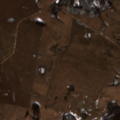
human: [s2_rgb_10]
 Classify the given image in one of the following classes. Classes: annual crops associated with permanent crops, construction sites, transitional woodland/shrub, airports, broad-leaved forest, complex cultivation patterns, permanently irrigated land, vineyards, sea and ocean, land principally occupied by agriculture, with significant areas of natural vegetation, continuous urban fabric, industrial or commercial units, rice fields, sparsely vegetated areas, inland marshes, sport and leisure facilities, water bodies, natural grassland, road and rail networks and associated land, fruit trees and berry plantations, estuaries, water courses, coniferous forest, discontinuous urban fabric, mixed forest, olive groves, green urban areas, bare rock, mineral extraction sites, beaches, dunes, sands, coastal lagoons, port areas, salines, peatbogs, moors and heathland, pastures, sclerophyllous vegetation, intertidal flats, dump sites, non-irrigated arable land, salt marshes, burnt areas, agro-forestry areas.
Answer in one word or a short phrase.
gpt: non-irrigated arable land, pastures, complex cultivation patterns, broad-leaved forest